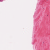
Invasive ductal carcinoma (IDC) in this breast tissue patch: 0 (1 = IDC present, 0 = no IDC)